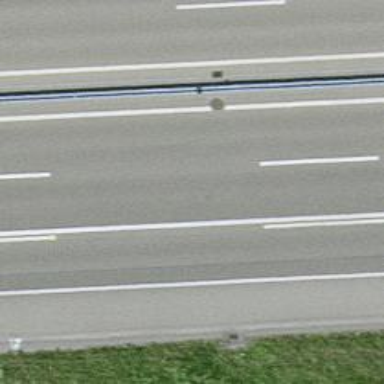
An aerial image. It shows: Asphalt motorway link.